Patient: sex F, age 68
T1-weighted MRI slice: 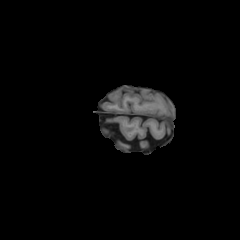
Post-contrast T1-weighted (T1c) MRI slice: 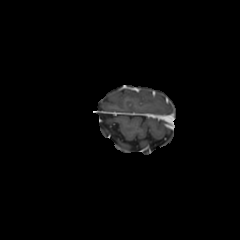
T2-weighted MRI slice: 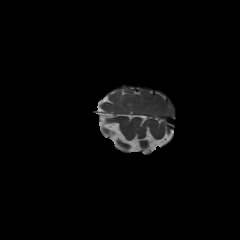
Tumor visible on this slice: no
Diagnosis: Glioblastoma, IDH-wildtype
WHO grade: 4